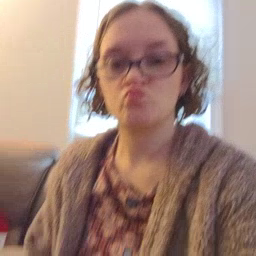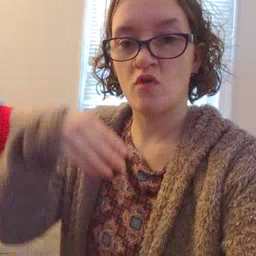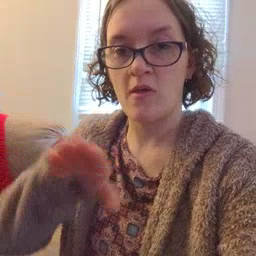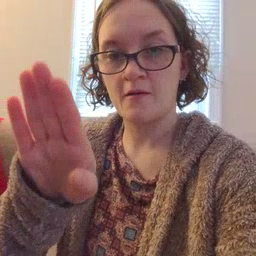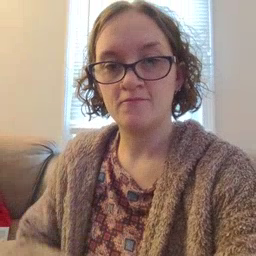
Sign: into